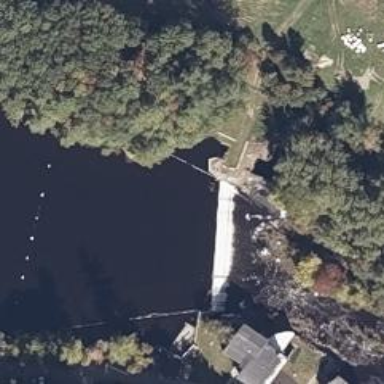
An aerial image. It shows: Dam along waterway.